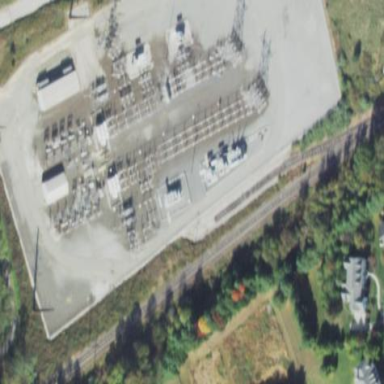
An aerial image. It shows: Power substation surrounded by fence.